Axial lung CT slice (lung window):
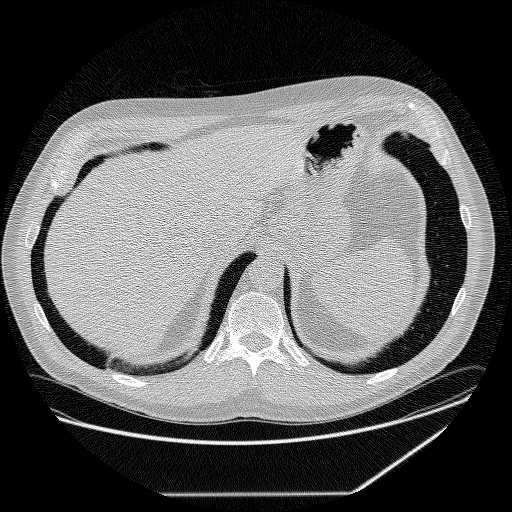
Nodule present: no